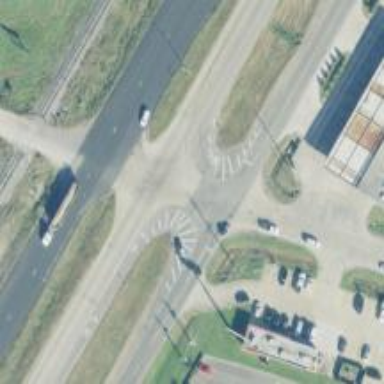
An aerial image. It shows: Stop road.